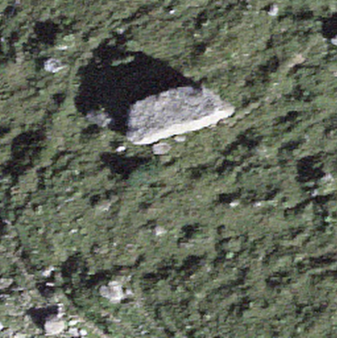
Label: bouldering_area